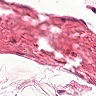
Metastatic tissue present: no